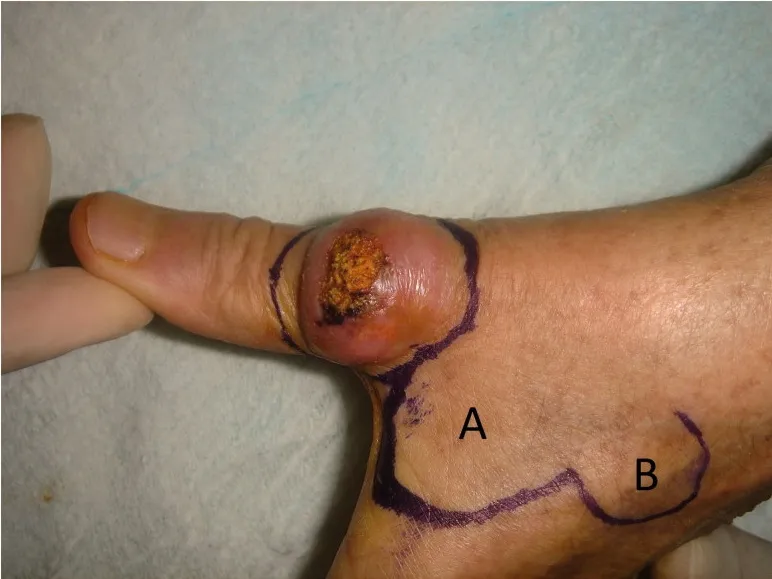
Preoperative view of the lesion and planning of bilobed flap.
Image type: medical_photograph (skin_photograph)